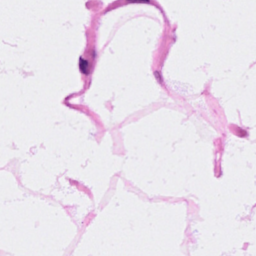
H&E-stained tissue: Breast